Field crop: tomato
Growth stage: 1
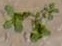
Species: portulaca